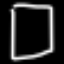
Label: square